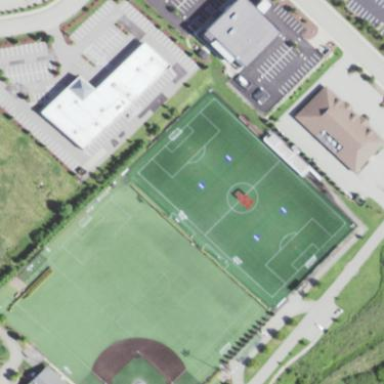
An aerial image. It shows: Multi-sport pitch for leisure land activities.